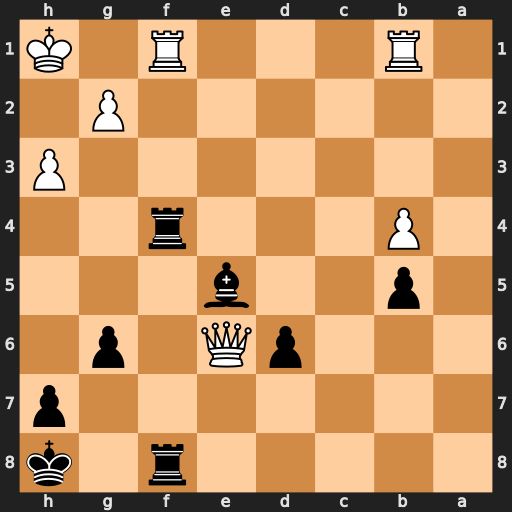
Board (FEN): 5r1k/7p/3pQ1p1/1p2b3/1P3r2/7P/6P1/1R3R1K
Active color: b
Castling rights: -
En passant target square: -
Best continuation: Rxf1+ Rxf1 Rxf1#